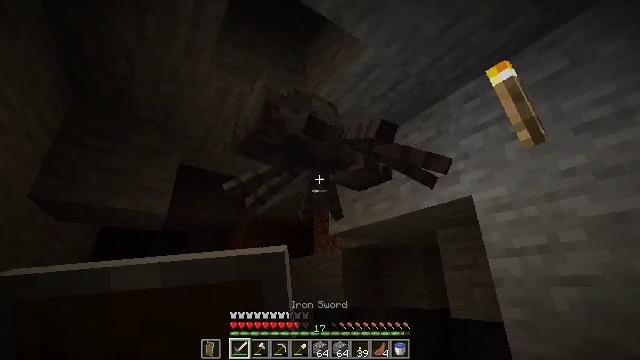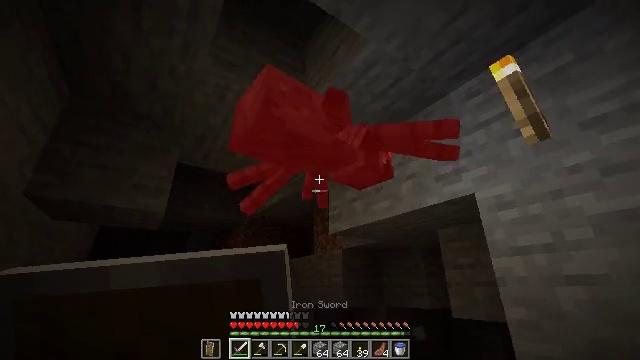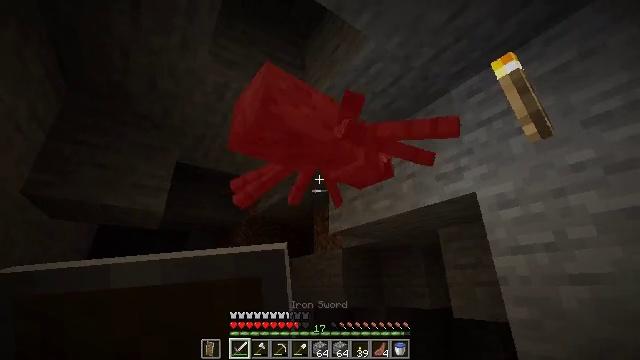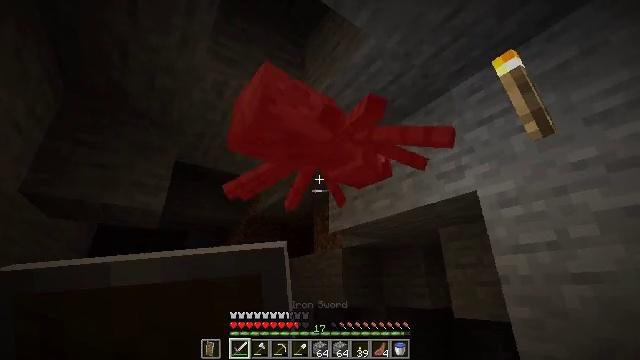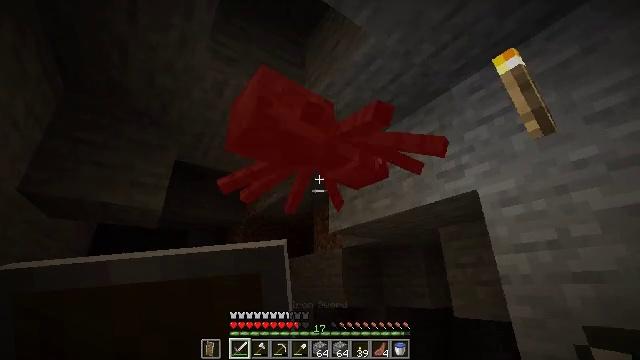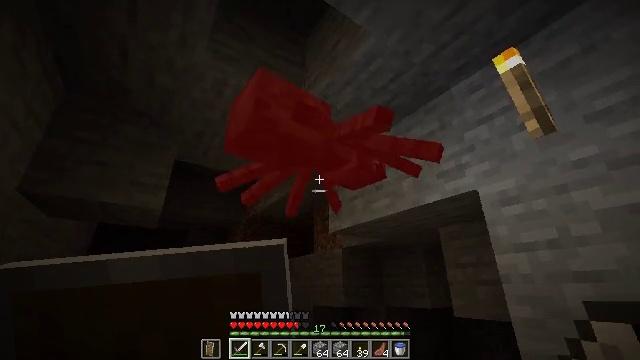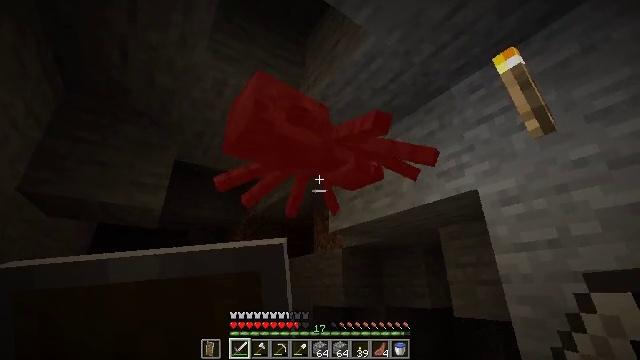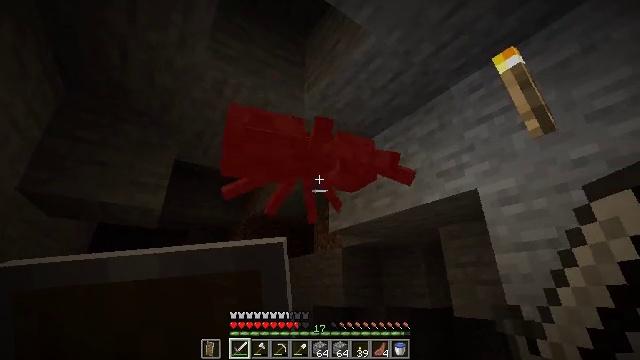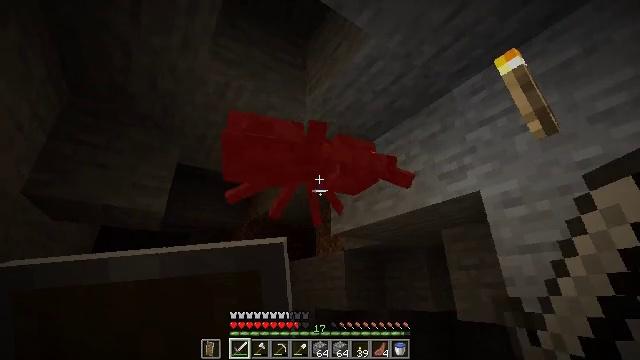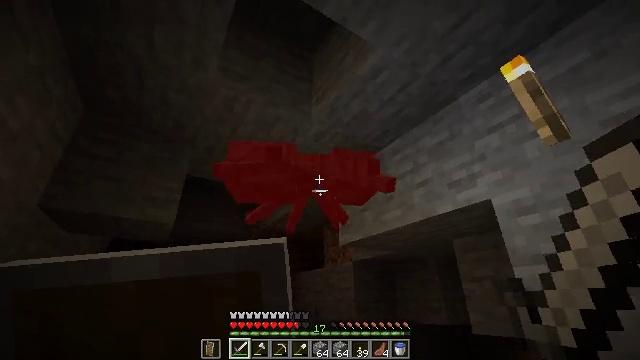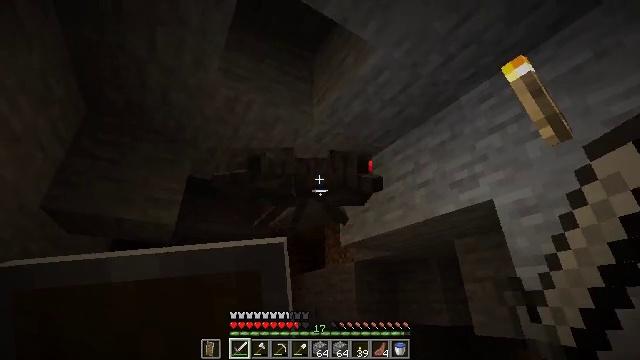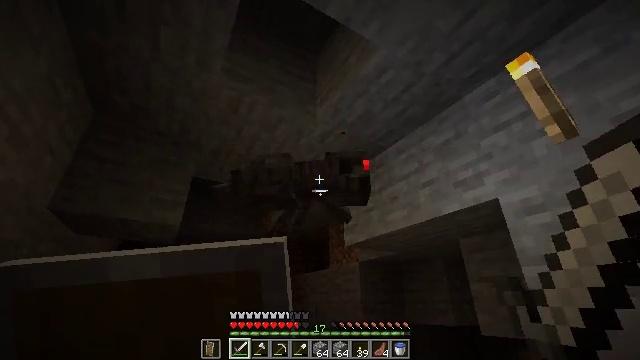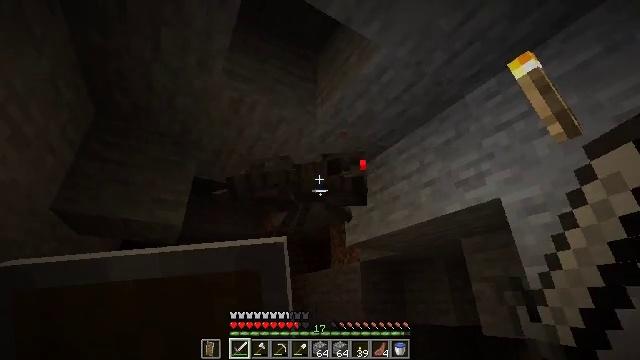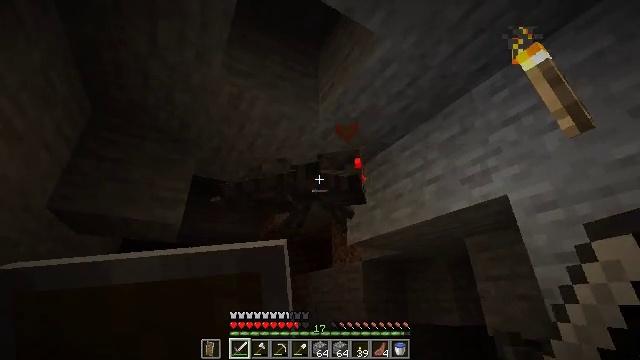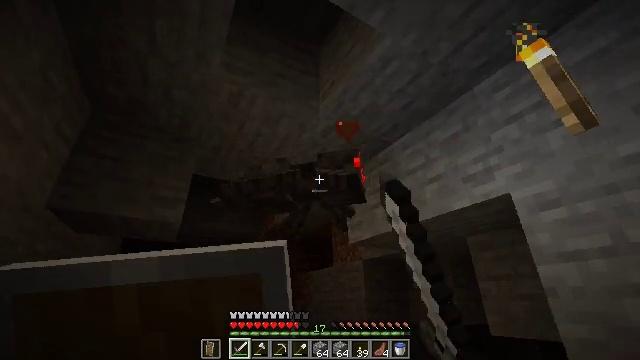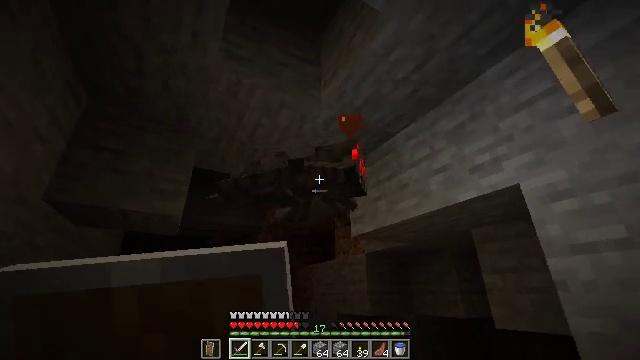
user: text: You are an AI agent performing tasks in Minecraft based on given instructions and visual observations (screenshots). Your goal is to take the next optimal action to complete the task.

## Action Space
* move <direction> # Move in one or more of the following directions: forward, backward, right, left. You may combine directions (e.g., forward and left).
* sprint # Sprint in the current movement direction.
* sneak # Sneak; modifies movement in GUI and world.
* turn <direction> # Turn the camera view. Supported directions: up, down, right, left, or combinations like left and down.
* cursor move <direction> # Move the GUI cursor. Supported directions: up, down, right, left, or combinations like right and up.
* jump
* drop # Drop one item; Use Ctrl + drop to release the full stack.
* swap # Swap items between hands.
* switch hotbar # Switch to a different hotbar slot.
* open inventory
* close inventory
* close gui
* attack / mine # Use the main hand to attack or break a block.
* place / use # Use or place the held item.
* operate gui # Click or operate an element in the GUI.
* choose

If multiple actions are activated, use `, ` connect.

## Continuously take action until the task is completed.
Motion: motion action
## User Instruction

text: Combat the spider.
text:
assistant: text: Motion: sneak
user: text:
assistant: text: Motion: sneak
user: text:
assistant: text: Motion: sneak
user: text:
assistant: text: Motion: sneak
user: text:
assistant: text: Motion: sneak
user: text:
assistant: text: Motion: sneak
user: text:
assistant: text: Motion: sneak
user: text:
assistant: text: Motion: sneak
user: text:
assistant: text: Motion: sneak, turn left and up
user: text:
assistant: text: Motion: sneak
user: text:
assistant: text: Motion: sneak
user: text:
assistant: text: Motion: move forward, sneak
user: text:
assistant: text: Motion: move forward, sneak, attack / mine
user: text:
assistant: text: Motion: move forward, sneak, attack / mine
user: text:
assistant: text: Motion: move forward, sneak, turn down, attack / mine
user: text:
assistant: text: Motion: sneak
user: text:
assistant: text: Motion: sneak
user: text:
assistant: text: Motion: sneak